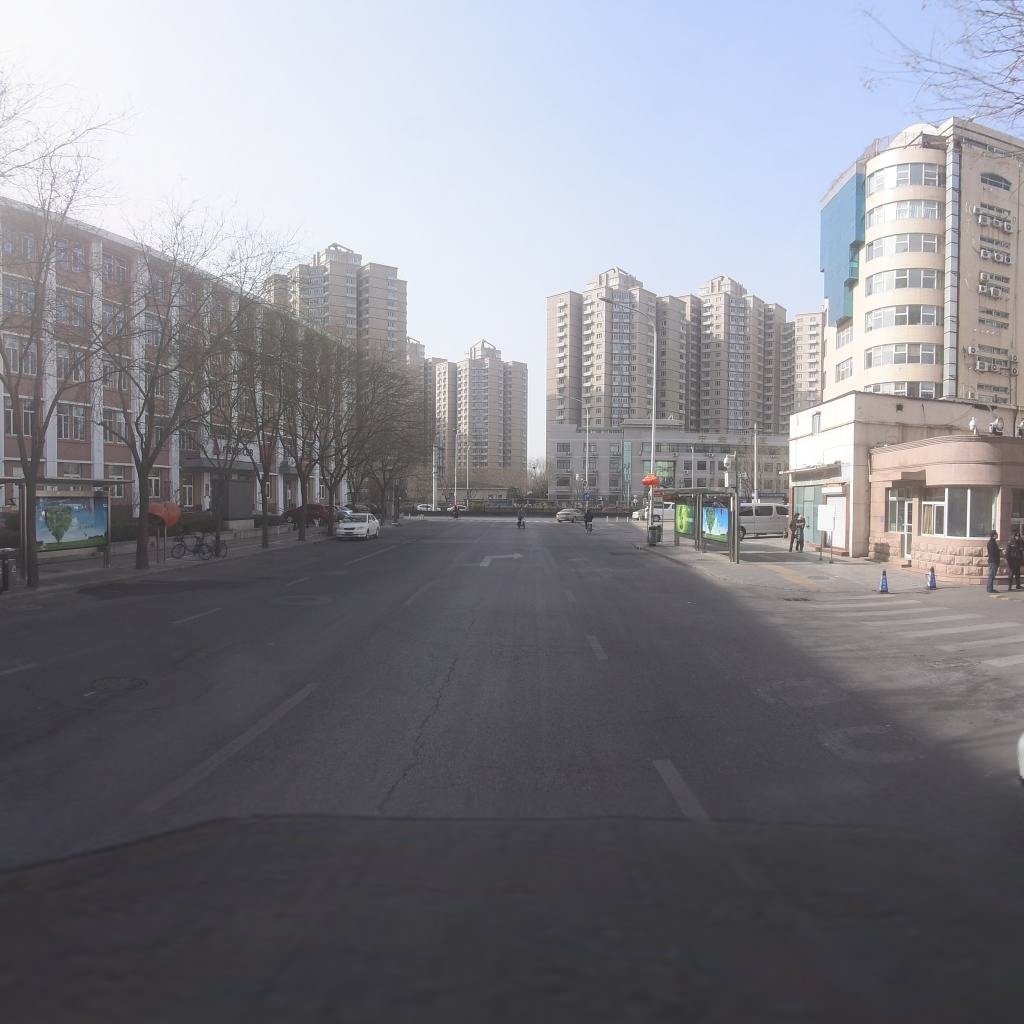
Region: Xicheng
Road damage annotations: manhole cover, manhole cover, manhole cover, longitudinal crack